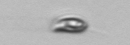
Label: Cryptophyta